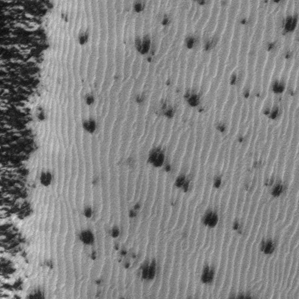
Label: frost